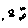
Label: fish